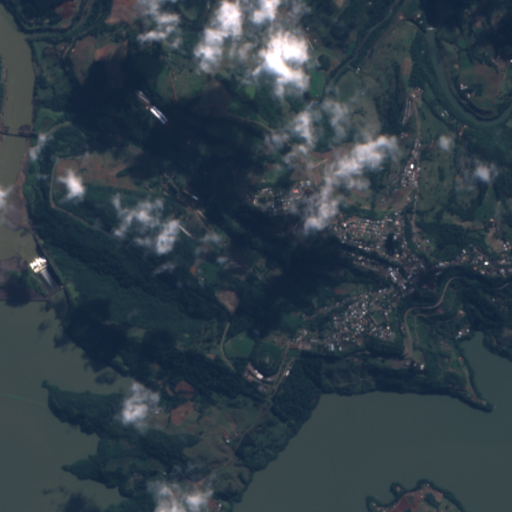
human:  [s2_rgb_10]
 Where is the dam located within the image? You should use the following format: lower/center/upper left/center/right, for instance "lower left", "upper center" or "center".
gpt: The dam is located in the center left of the image.
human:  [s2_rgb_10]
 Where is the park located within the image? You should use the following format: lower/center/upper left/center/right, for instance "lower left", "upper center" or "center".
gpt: The park is located in the center right of the image.
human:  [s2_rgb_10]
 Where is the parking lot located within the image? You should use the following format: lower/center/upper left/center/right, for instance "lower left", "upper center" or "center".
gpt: The parking lot is located in the center left of the image.
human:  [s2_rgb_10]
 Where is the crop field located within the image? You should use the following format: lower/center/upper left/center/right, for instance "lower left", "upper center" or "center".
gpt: There is no crop field in the image.